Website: walmart
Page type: store-pickup
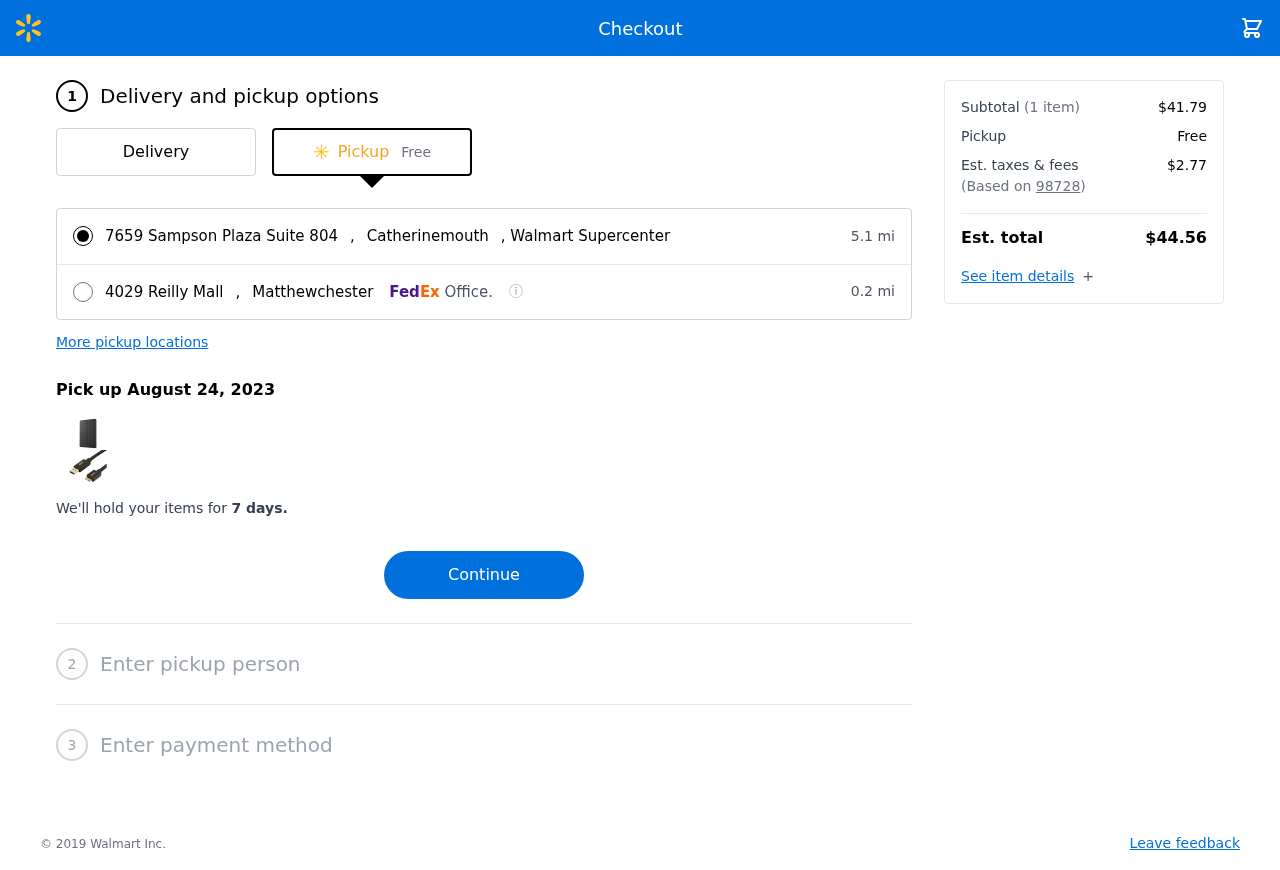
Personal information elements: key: PII_LOCATION1_CITY
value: Catherinemouth
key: PII_LOCATION1_STREET
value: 7659 Sampson Plaza Suite 804
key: PII_LOCATION2_CITY
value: Matthewchester
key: PII_LOCATION2_STREET
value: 4029 Reilly Mall
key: PII_POSTCODE
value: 98728
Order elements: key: ORDER_DELIVERY_DATE
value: Pick up August 24, 2023
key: ORDER_NUM_ITEMS
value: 1
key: ORDER_SUBTOTAL
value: $41.79
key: ORDER_TAX
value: $2.77
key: ORDER_TOTAL
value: $44.56